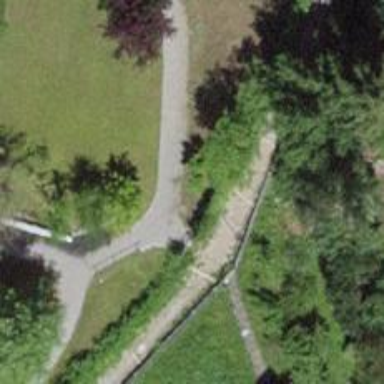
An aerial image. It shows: Road with steps.